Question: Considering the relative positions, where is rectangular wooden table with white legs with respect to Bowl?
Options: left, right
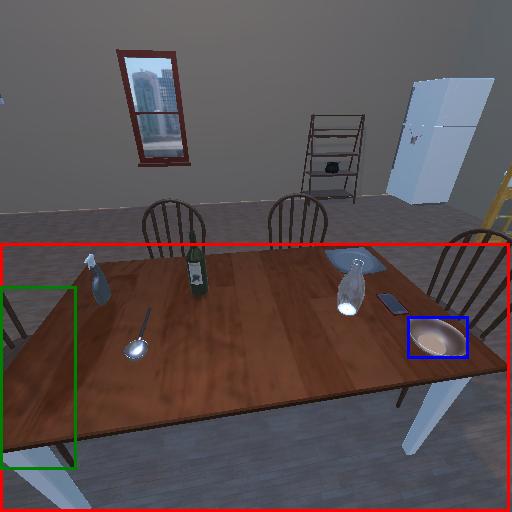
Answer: left